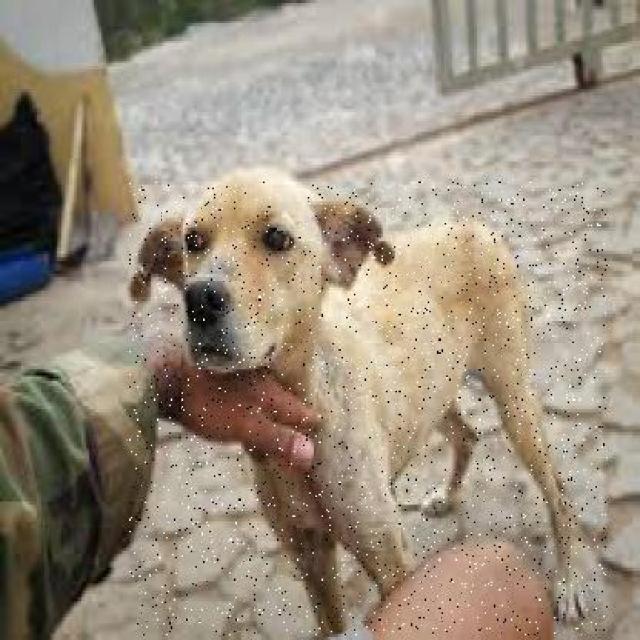
Healthy canine skin — no visible lesions, inflammation, or abnormalities. The skin and coat appear normal.